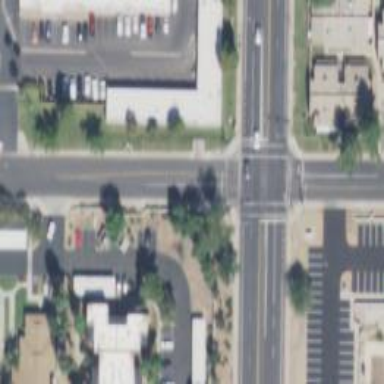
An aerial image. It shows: Solid stop line on the road marking.